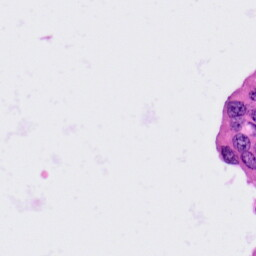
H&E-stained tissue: Lung